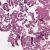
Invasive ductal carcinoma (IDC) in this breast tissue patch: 0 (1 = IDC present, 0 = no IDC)